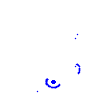
Particle: pion